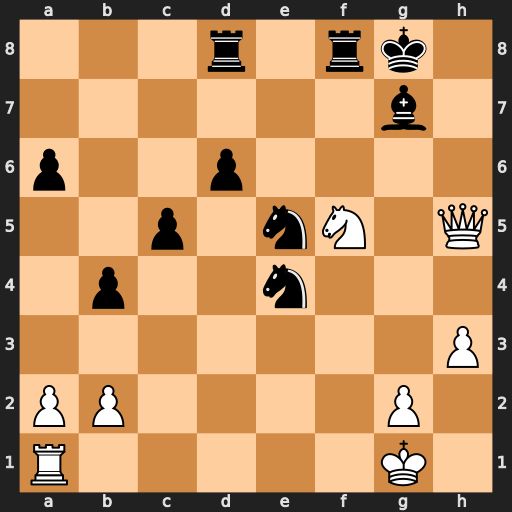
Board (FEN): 3r1rk1/6b1/p2p4/2p1nN1Q/1p2n3/7P/PP4P1/R5K1
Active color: w
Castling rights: -
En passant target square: -
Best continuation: Ne7#